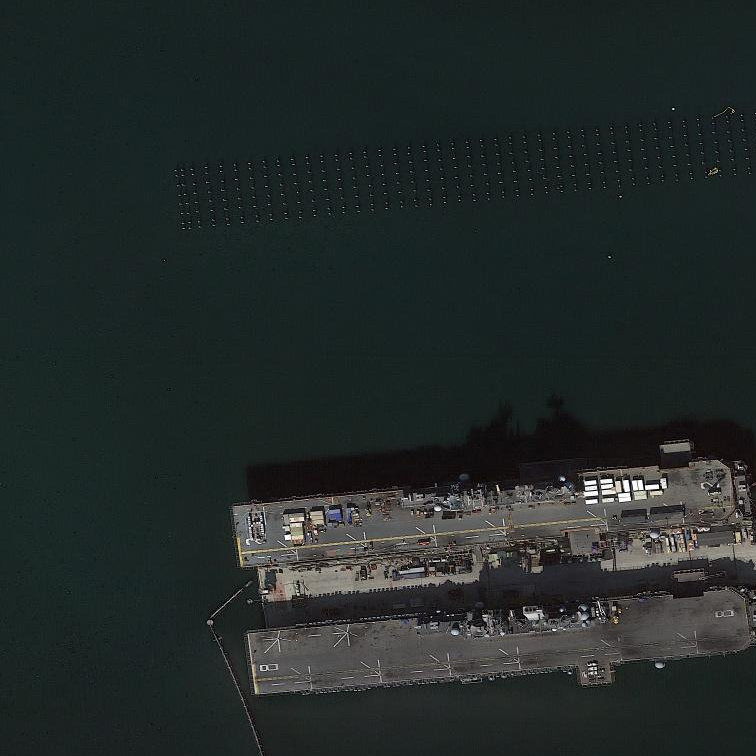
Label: assault